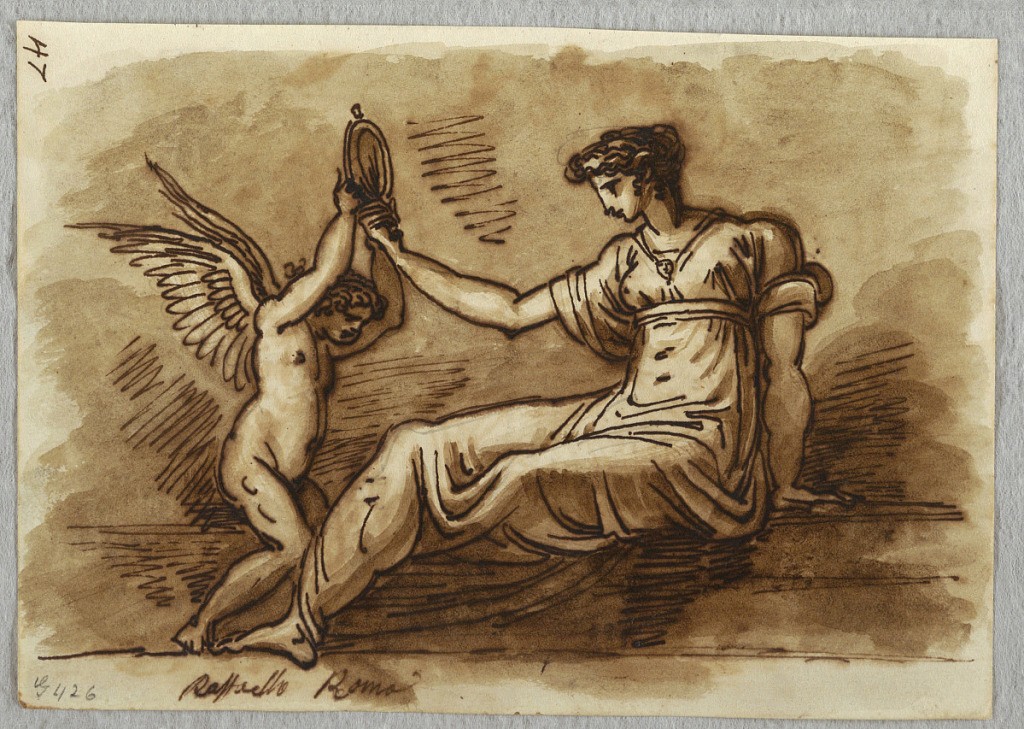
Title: Venus and Cupid
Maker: Felice Giani, Italian, 1758–1823
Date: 1810–20
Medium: Pen and brown ink, brush and brown wash, over traces of black chalk white wove paper
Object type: Sketchbook folio
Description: On verso: two studies of sarcophagus after antique